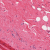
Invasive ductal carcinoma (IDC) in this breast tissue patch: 0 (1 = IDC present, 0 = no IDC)